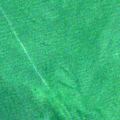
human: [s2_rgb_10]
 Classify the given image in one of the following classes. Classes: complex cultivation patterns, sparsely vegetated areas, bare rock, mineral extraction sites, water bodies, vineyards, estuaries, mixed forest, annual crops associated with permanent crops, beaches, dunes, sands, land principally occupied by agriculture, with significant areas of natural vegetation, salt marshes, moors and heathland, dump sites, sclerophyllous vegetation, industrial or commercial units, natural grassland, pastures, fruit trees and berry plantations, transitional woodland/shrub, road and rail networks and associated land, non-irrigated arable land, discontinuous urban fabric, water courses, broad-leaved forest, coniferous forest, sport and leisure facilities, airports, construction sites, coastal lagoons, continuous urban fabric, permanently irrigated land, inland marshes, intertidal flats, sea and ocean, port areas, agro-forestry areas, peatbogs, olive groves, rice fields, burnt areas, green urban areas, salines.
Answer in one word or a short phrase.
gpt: sea and ocean